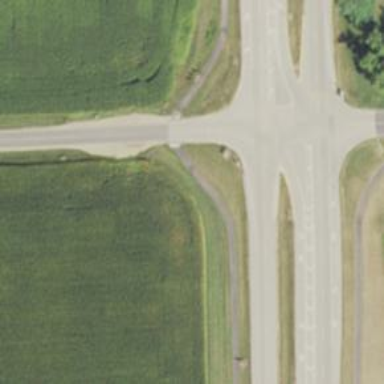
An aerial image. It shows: Asphalt cycleway.